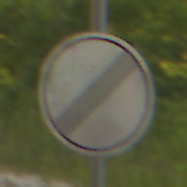
Verkehrszeichen: EndeSaemtlicherBegrenzungen
Umgebung: Outdoor, RoadRail
Tageszeit: SunriseSunset
Wetter: Clear
Licht: Natural
Jahreszeit: NotSpecified
Kontrast: LowContrast